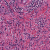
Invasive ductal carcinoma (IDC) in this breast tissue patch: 1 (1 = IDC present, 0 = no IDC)